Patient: sex M, age 60
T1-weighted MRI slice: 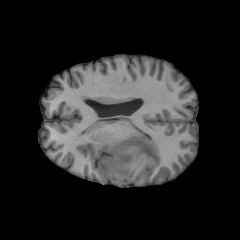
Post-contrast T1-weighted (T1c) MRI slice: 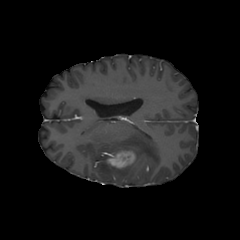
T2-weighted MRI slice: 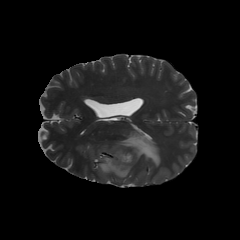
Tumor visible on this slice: yes
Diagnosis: Glioblastoma, IDH-wildtype
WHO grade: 4